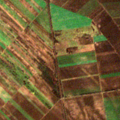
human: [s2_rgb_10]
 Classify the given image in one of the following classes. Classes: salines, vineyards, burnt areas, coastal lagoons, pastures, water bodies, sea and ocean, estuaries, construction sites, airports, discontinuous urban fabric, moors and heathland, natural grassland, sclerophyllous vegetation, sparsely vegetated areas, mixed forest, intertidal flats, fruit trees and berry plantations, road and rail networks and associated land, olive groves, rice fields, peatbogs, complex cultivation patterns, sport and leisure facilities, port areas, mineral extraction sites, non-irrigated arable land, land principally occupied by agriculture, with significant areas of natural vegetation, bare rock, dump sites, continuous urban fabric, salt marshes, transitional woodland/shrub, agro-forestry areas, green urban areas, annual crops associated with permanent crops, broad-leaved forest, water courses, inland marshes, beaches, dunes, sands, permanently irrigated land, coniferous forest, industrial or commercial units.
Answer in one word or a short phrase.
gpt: non-irrigated arable land